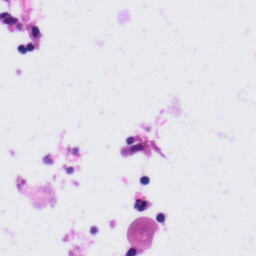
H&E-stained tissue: Tonsil